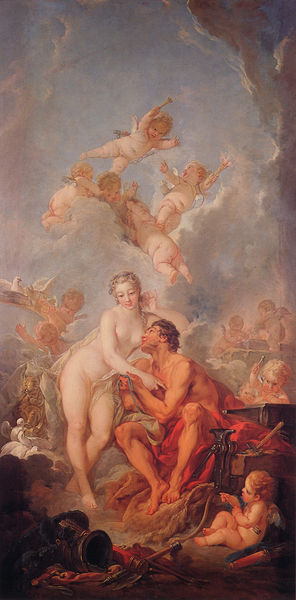
Titel: Vénus et Vulcain, Venus und Vulkan
Künstler: François Boucher
Standort: London
Institution: Wallace Collection
Schlagwörter: akt, blau, dunkel, flügel, gemälde, gott, hand, haut, himmel, mann, nackt, schatten, vogel, wolken, sitzen, brust, busen, finger, frau, grau, hell, licht, marmor, szene, tisch, weiss, rot, tuch, wolke, blond, band, inkarnat, taube, haare, sitzend, paar, rokoko, rosa, fliegen, kinder, voegel, engel, engelchen, krug, putte, putto, vase, brüste, küssen, liebe, umarmung, liegen, bogen, wein, spielen, muskeln, muse, nackte, schenkel, drapierung, nacktheit, antike, vulkan, schweben, tauben, sex, mythologie, göttin, orgie, zuneigung, liebespaar, jesus, verliebt, hammer, götter, liebende, eros, erscheinung, venus, fresko, apoll, anbeten, reigen, amor, heilig, putten, gefäße, anbetung, mars, erzengel, köcher, psyche, putti, pfeil, mythen, ikone, schatz, römisch, unterwelt, wunder, anhimmeln, liebreizend, musekln, amboss, liebhaber, aphrodite, heerscharen, freu, engelsflügel, armot, taube#